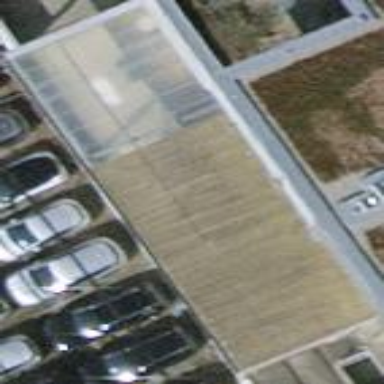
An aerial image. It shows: View of roof of building.